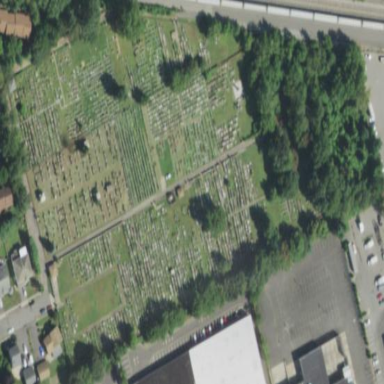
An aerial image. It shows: Cemetery.